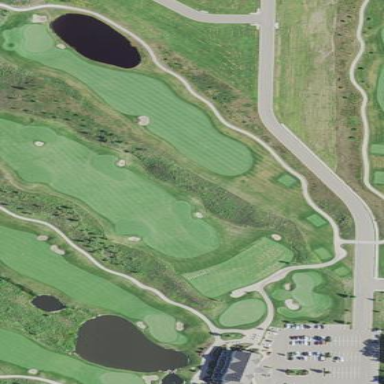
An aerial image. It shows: Area with grass used as rough in golf course.